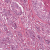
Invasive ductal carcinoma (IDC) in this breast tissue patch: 1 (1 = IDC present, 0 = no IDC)